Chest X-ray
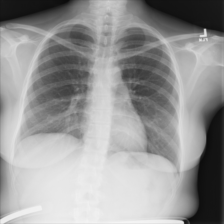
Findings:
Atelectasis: negative
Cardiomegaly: negative
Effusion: negative
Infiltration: negative
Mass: negative
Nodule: negative
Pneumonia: negative
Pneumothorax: negative
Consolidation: negative
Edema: negative
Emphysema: negative
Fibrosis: negative
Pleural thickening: negative
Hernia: negative